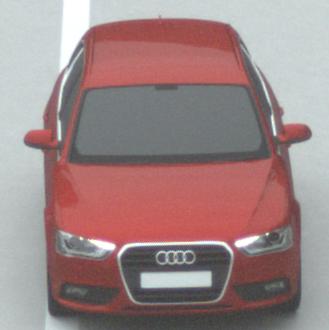
Make: Audi
Model: A4 Avant 1.8 TFSI
Detailed model: A4 (B8) Avant
Model produced from: 2012/02
Model produced until: 2015/04
Doors: 5
Color: red
Road condition: dry road
Daytime: midday
Contrast: low contrast